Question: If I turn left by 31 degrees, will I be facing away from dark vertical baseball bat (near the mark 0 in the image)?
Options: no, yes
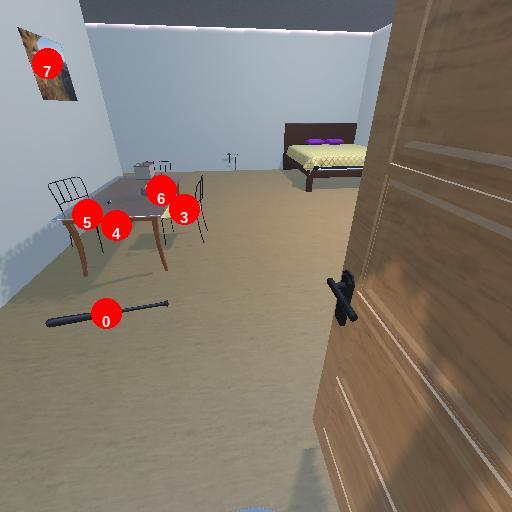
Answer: no